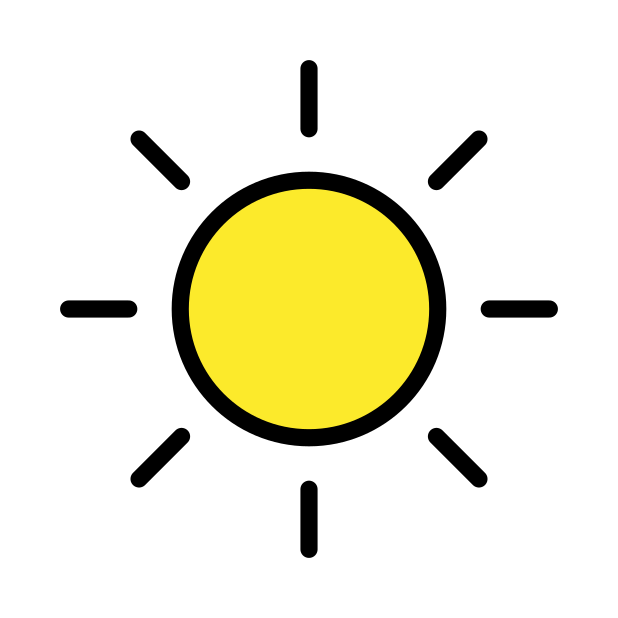
bright button